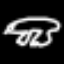
Label: frog